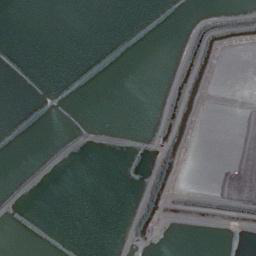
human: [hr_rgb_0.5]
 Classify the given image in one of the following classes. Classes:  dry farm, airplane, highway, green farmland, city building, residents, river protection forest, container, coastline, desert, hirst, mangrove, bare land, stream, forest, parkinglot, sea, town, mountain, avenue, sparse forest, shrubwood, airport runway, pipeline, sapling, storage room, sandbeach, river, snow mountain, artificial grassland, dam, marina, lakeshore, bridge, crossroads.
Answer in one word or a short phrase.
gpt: green farmland